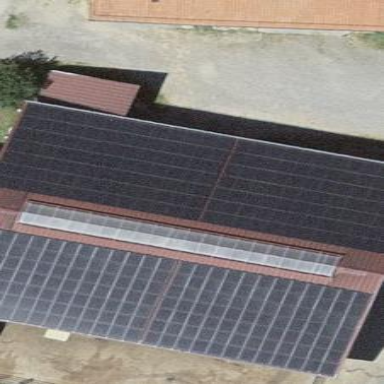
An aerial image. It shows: Solar photovoltaic panel generator on the roof of building.